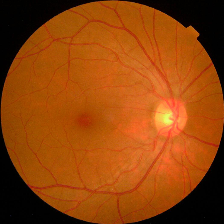
Diabetic retinopathy grade: No DR